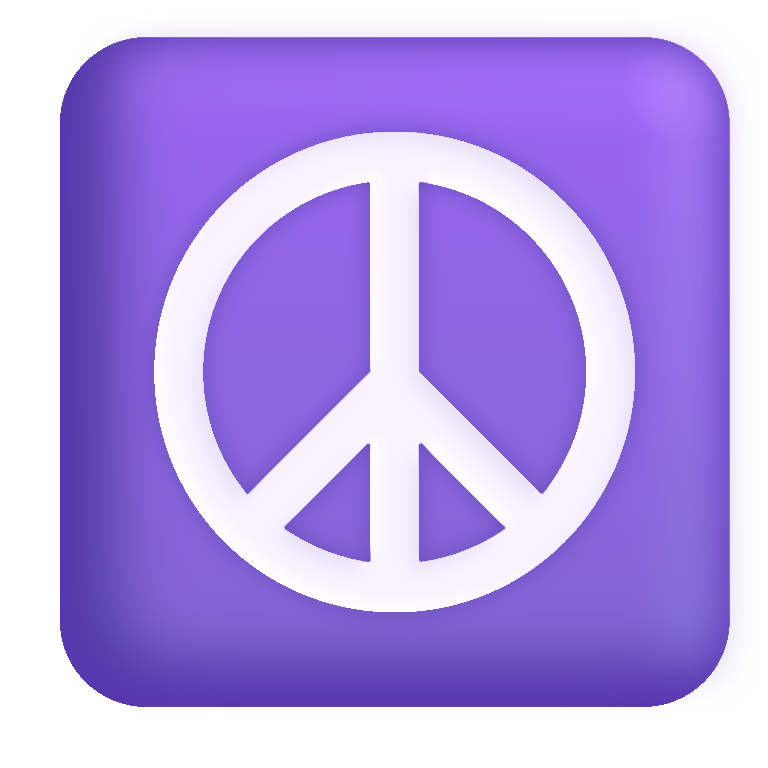
peace symbol color